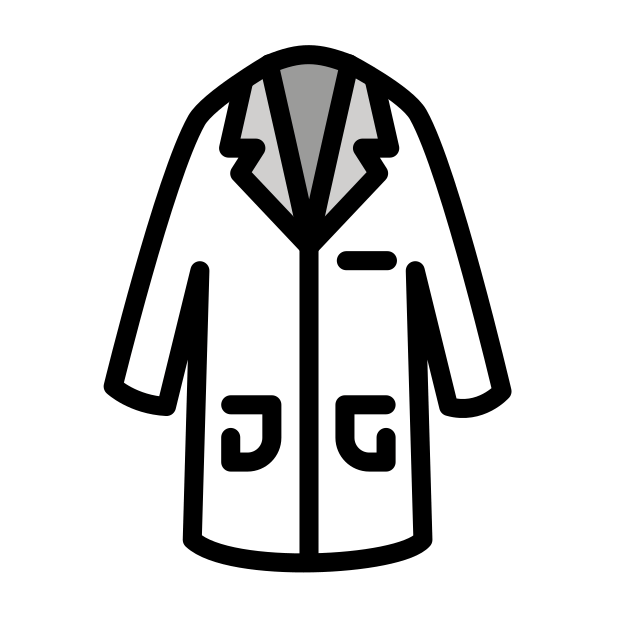
lab coat